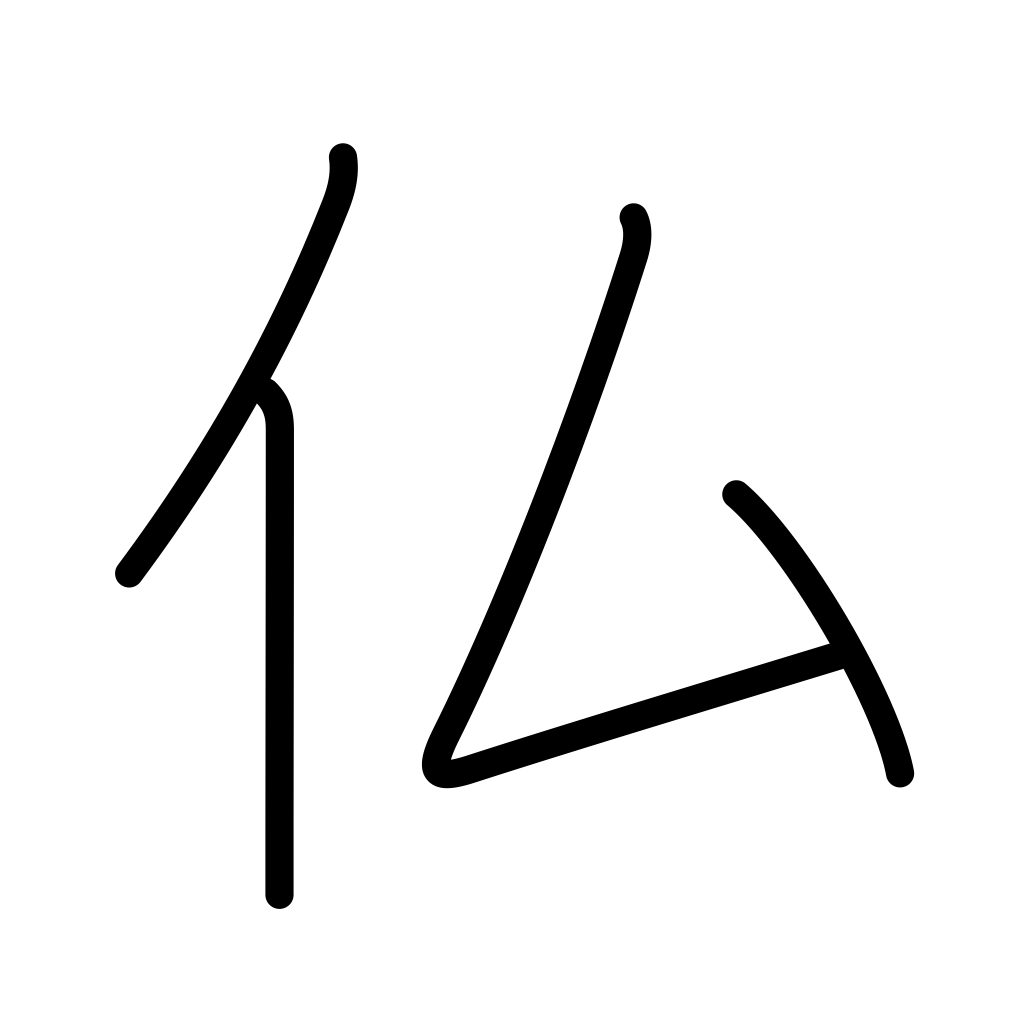
Meaning: Buddha, the dead, France